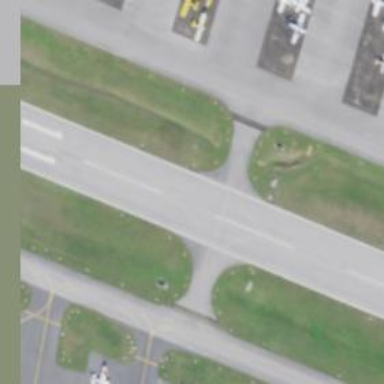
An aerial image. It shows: Image of taxiway at airport.